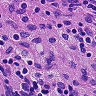
Metastatic tissue present: no